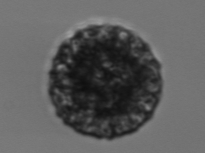
Label: Vicicitus_globosus